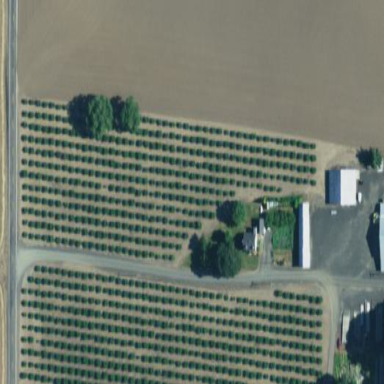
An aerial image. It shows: Orchard.